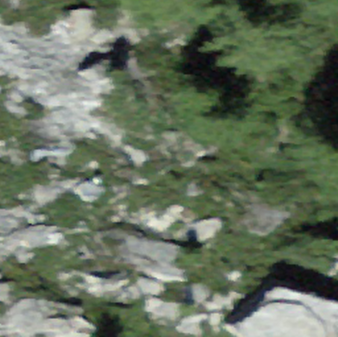
Label: bouldering_area